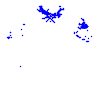
Particle: pion